Field crop: maize
Growth stage: 2
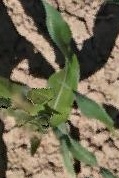
Species: maize